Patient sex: F
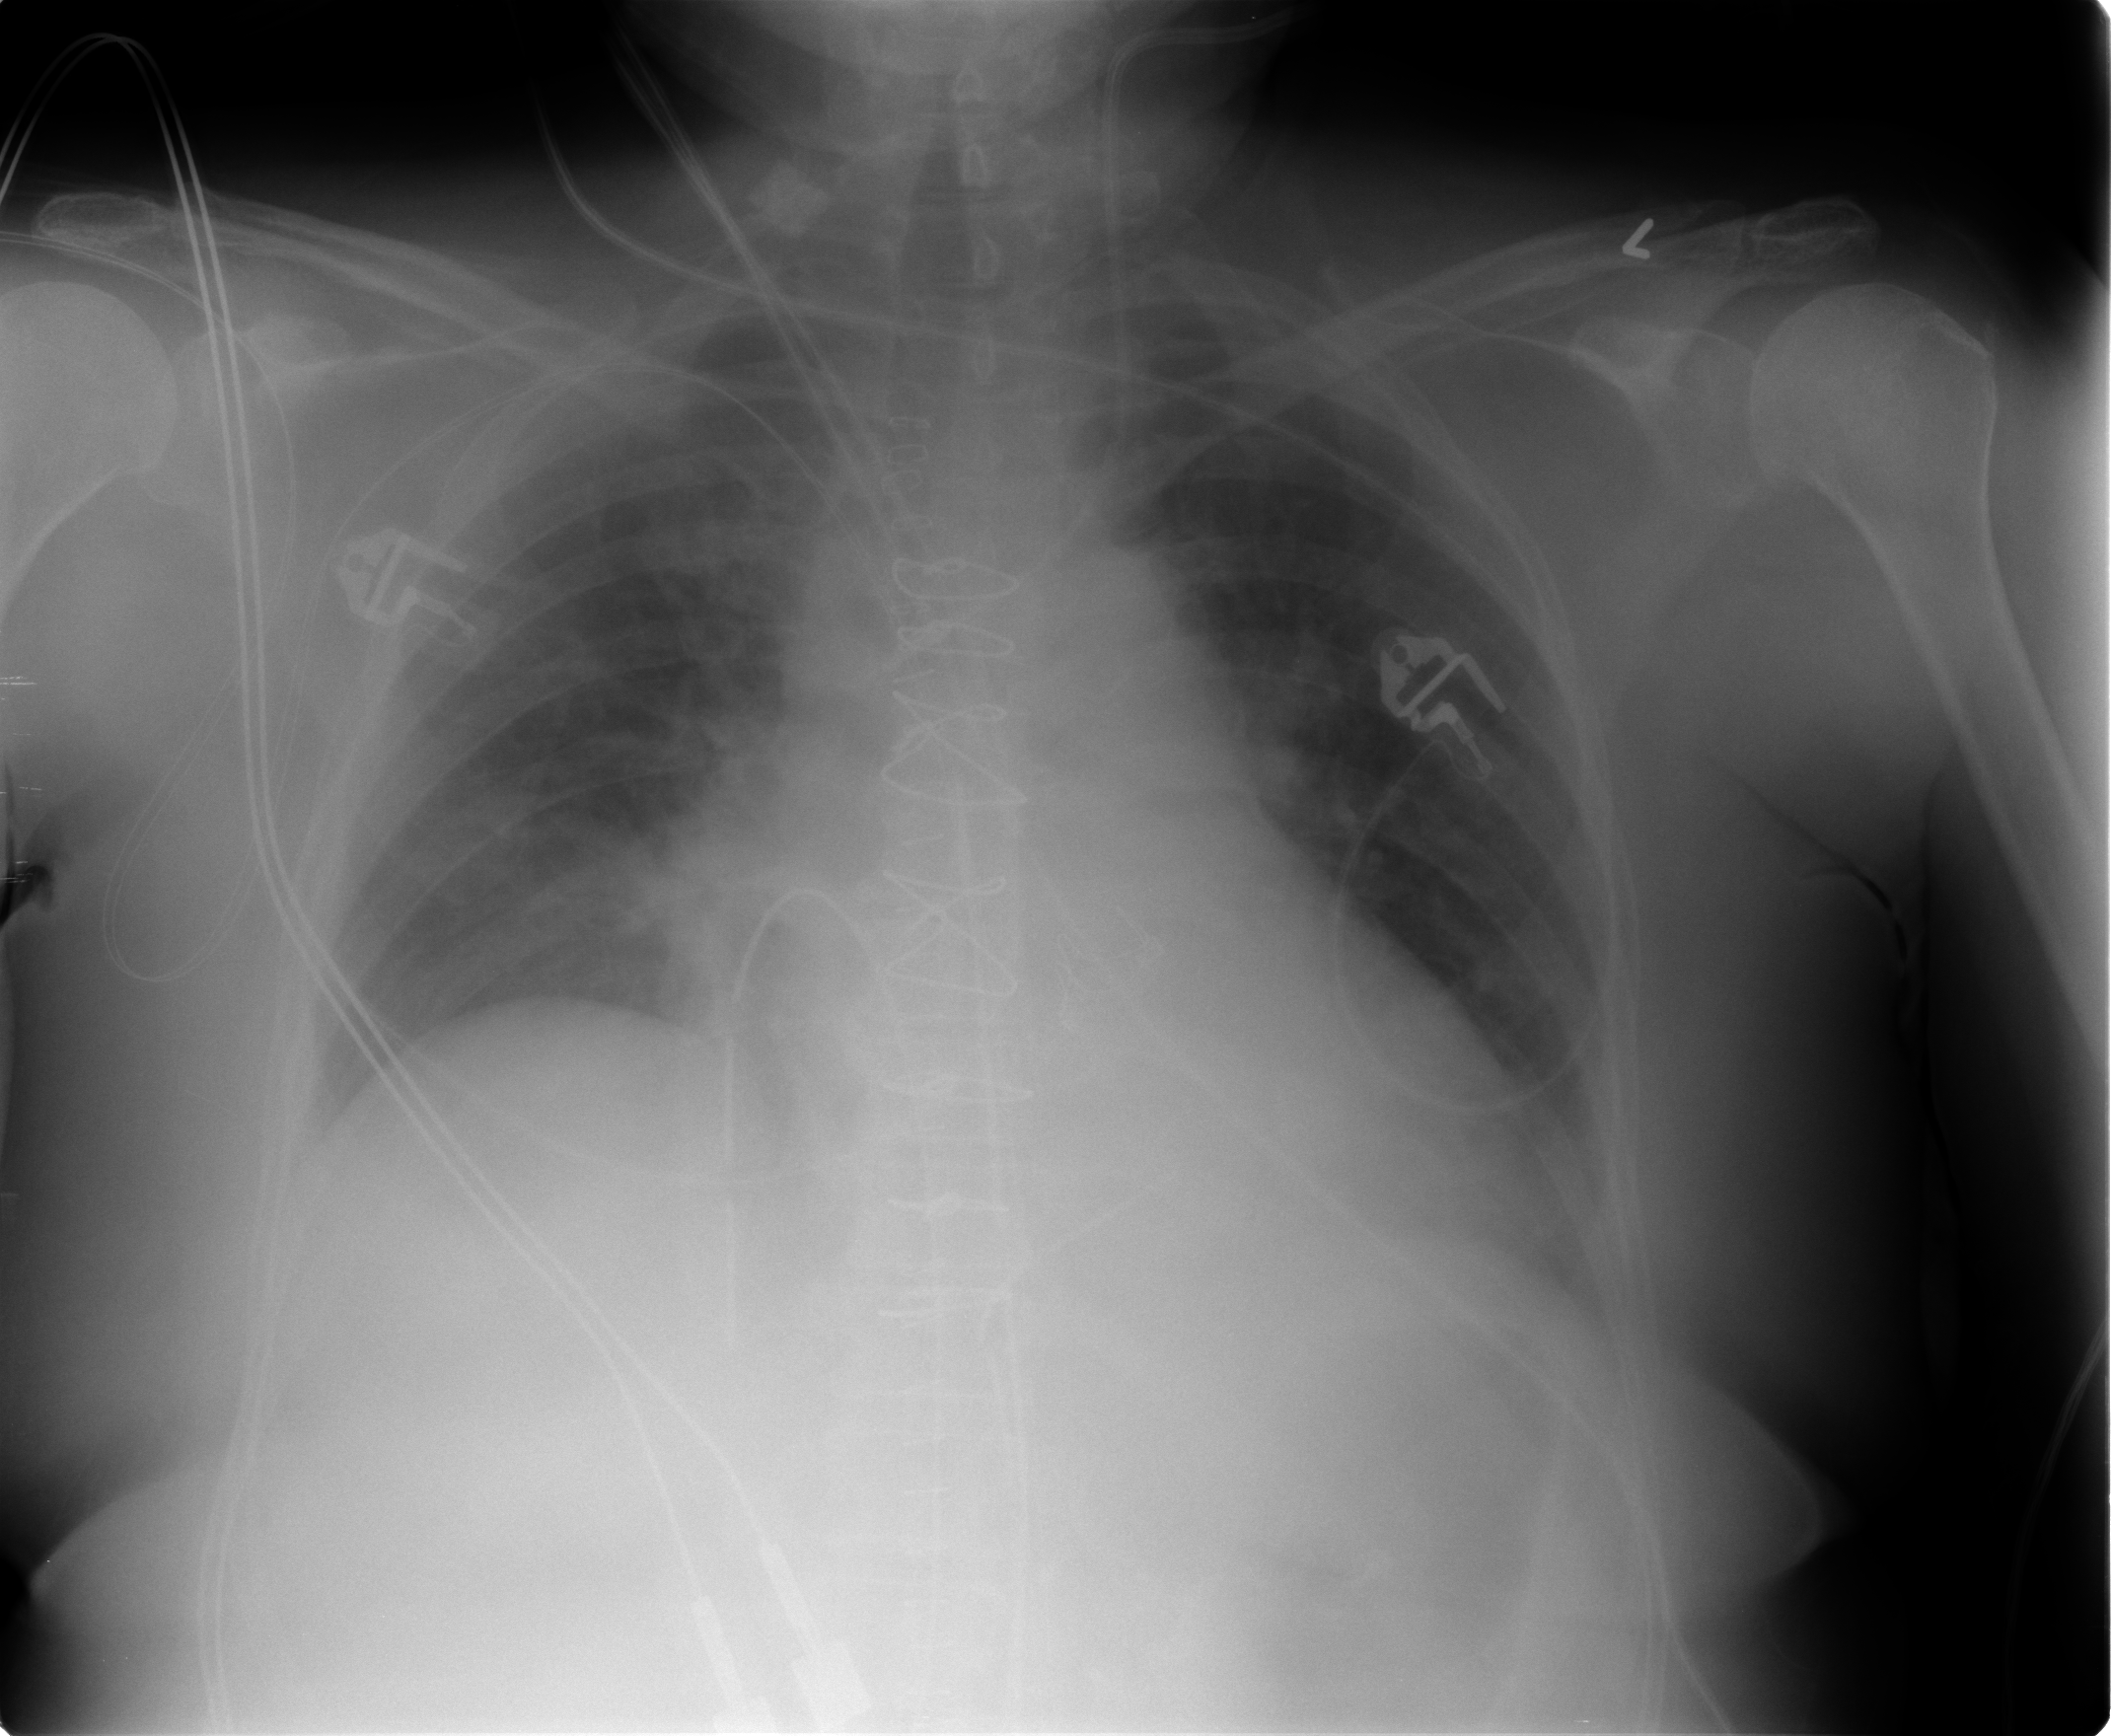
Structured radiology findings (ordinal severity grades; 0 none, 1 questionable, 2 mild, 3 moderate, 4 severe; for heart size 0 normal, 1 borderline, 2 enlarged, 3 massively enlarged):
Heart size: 1
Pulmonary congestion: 2
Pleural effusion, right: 1
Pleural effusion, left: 1
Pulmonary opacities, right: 0
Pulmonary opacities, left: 0
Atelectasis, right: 1
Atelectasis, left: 1